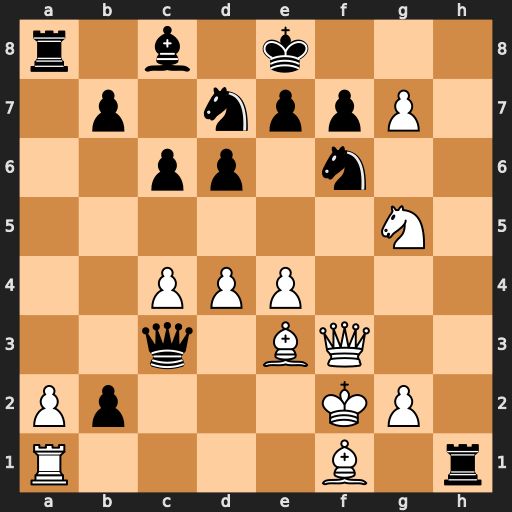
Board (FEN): r1b1k3/1p1nppP1/2pp1n2/6N1/2PPP3/2q1BQ2/Pp3KP1/R4B1r
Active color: w
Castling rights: q
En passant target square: -
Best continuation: g8=Q+ Nf8 Qxf7+